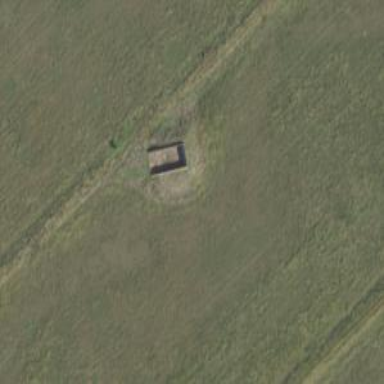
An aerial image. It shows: Military bunker.